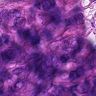
Metastatic tissue present: yes